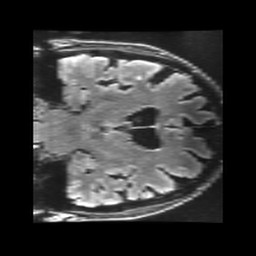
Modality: FLAIR
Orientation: coronal
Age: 67
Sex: female
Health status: healthy
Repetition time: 12 s
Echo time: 0.09782 s